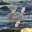
Label: 4